Interaction volume radius: 5 \u00c5
Interaction volume height: 15 \u00c5
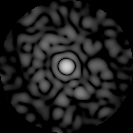
Disorder parameter: 0.8354